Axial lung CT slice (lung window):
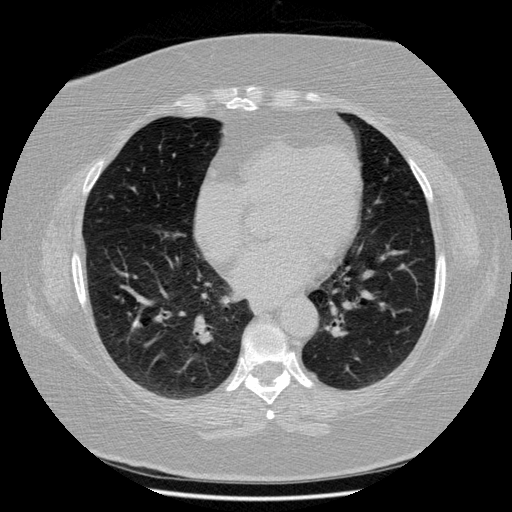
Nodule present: yes
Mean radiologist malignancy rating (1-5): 1